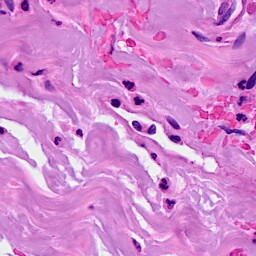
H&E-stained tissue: Breast